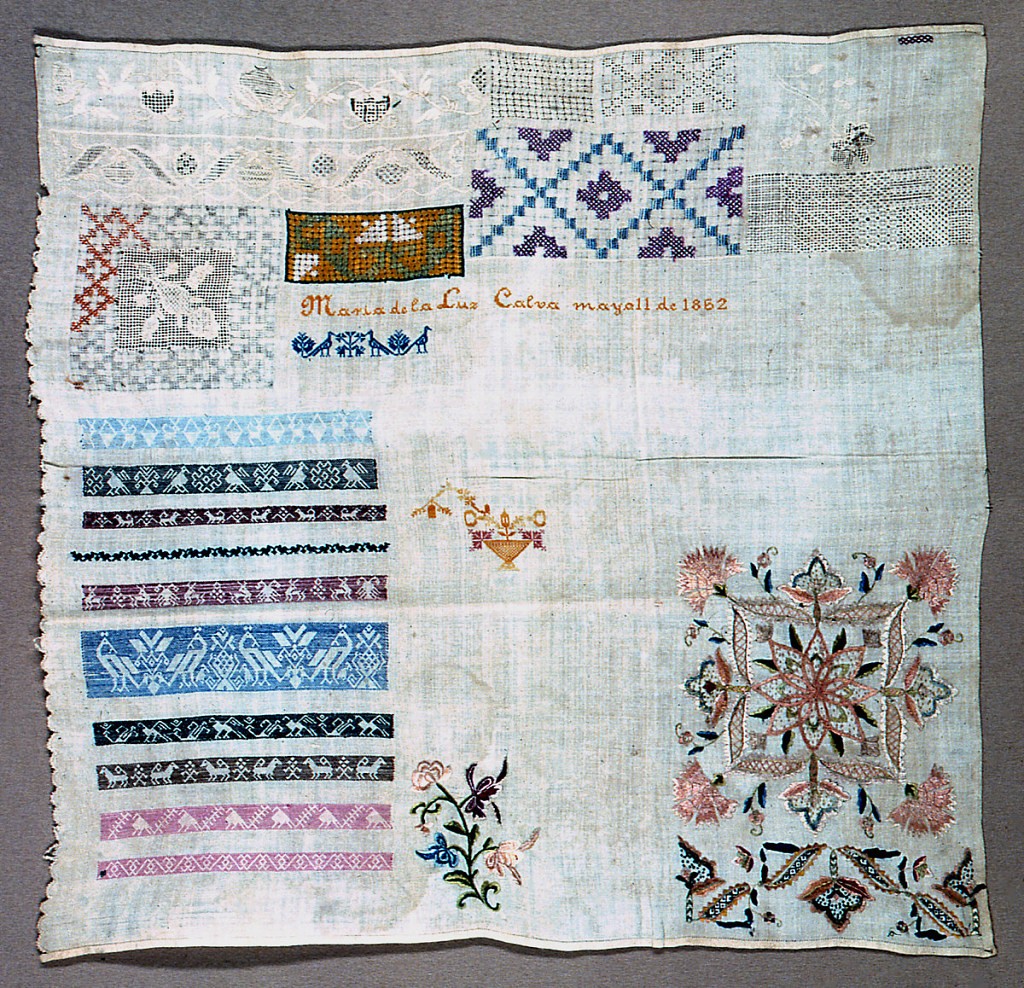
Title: Sampler
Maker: Maria de la Luz Garcia
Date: May 11, 1852
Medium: wool, silk Technique: embroidered in satin, stem, knot, cross, buttonhole, chain, herringbone, feather, and running stitches with withdrawn element work and needle made fillings on plain weave foundation
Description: Unfinished sampler with horizontal bands of animal patterns in running stitch imitating weaving in the lower left corner, a large floral motif in the lower right corner, a various geometric pattern bands, withdrawn element work, and spot motifs scattered over the ground. Embroidered in pale shades of brown, blue, green, yellow, and pink on a natural ground.